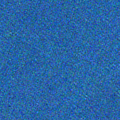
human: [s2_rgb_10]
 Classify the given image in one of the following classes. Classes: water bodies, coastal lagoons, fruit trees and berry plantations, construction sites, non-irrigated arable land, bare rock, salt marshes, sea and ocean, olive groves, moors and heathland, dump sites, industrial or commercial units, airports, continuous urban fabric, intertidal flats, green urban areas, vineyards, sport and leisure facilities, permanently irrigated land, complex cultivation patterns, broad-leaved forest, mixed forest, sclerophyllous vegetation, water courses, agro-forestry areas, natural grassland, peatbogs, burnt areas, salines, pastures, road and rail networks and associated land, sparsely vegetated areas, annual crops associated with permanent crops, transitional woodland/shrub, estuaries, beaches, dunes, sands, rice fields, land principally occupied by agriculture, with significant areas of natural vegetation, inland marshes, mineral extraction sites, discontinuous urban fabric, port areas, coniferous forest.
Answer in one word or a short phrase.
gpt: sea and ocean